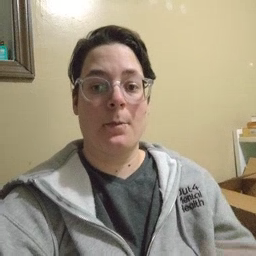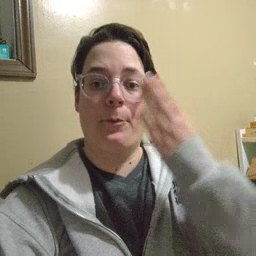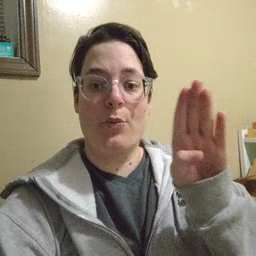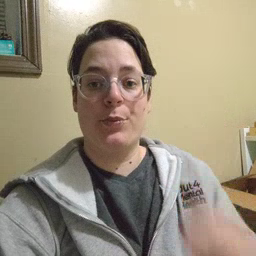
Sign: blue